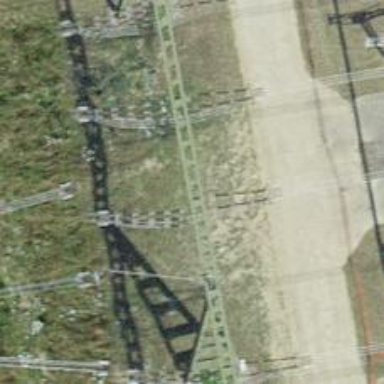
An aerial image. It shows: Insulator used in power equipment.